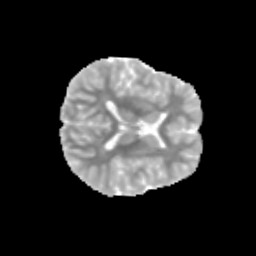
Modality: MD
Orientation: axial
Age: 13
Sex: female
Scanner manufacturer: siemens
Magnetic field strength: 3 T
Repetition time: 3.8 s
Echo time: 0.07 s